Sex: M
Age: 57
Scanner: Avanto
Primary tumour origin: Ca Renis
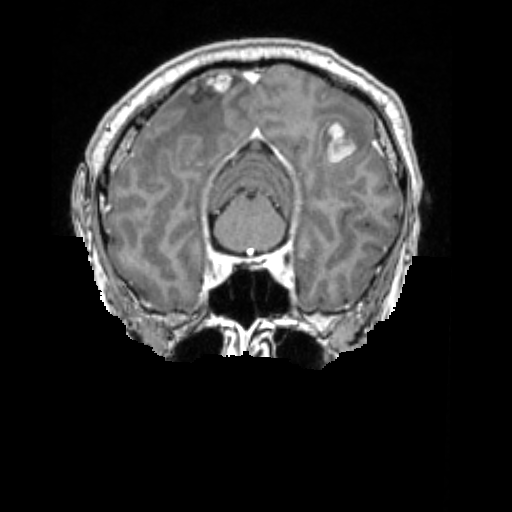
Segmented lesion volume (cc): 4.987
Number of lesion components: 4